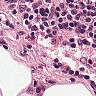
Metastatic tissue present: no